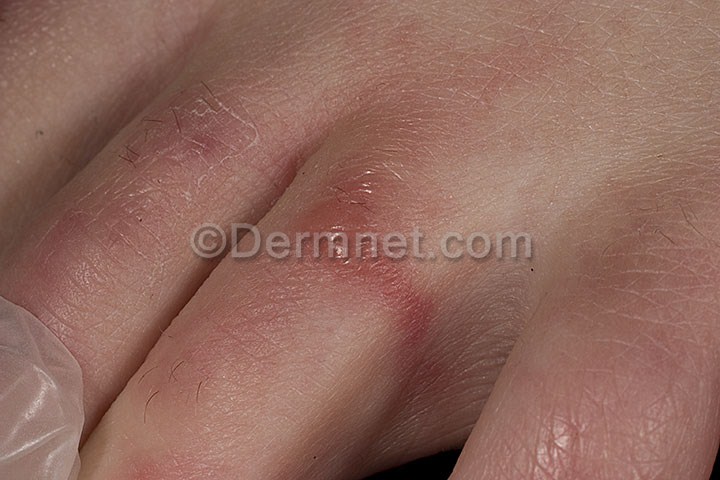
Disease: Scabies Lyme Disease and other Infestations and Bites